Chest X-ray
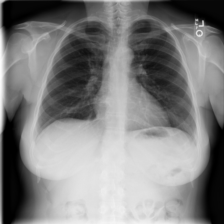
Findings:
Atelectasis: negative
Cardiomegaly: negative
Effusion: negative
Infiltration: negative
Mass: negative
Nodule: negative
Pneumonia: negative
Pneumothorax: negative
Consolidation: negative
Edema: negative
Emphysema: negative
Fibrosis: negative
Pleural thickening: negative
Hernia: negative